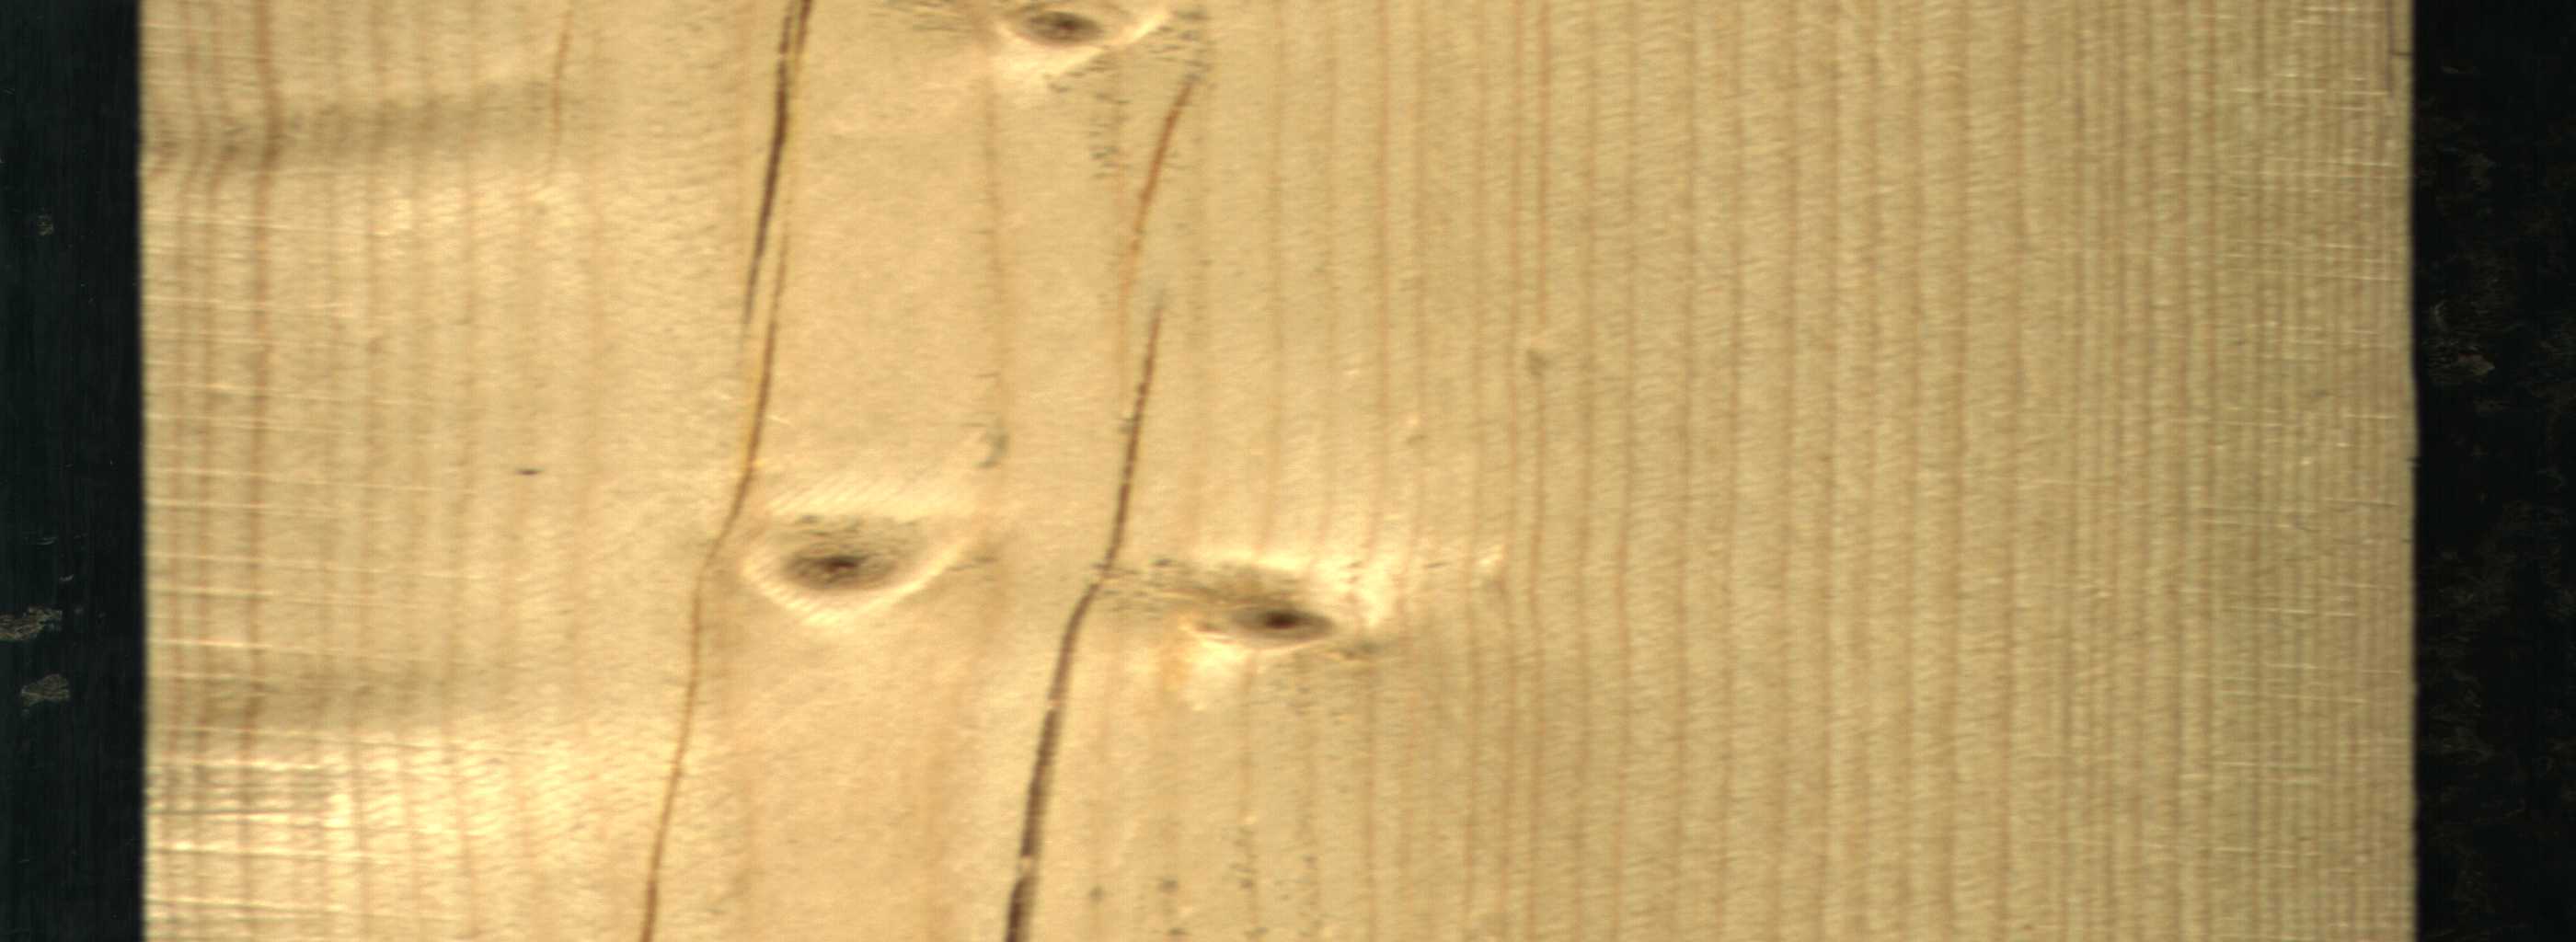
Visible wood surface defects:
resin
resin
resin
Live_Knot
Live_Knot
Live_Knot